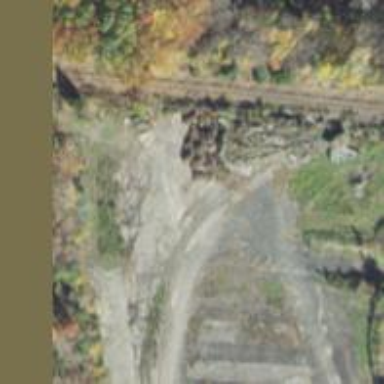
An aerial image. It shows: Abandoned railway.